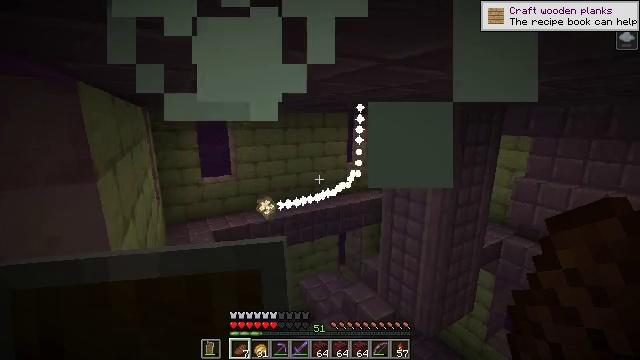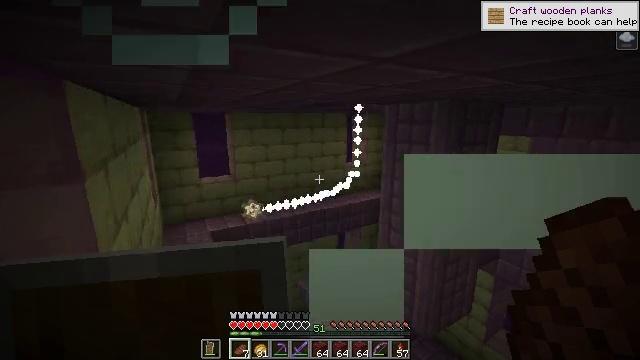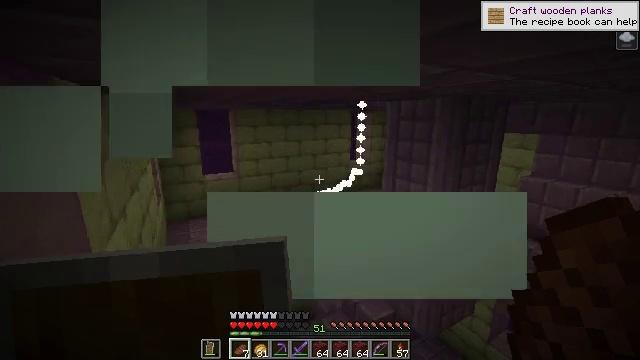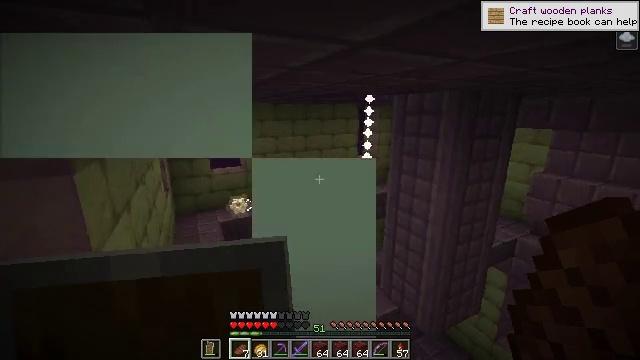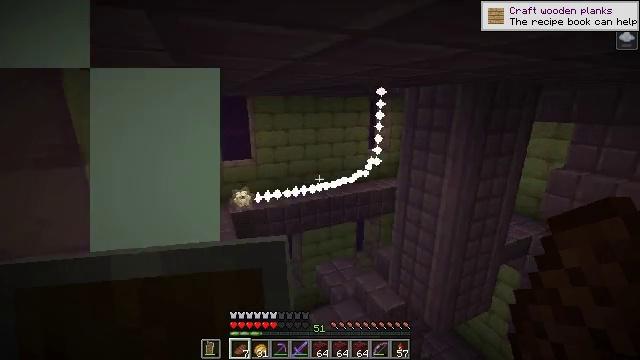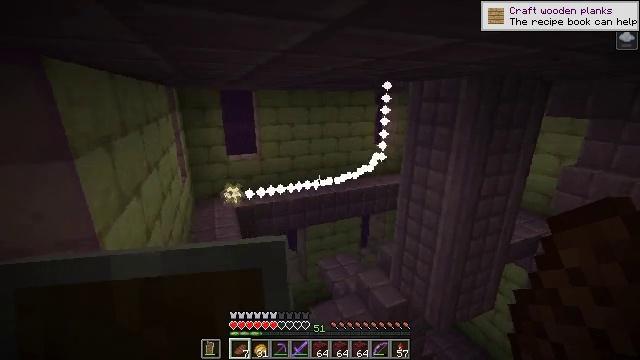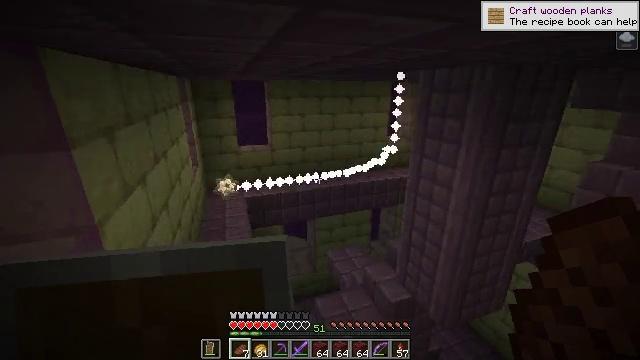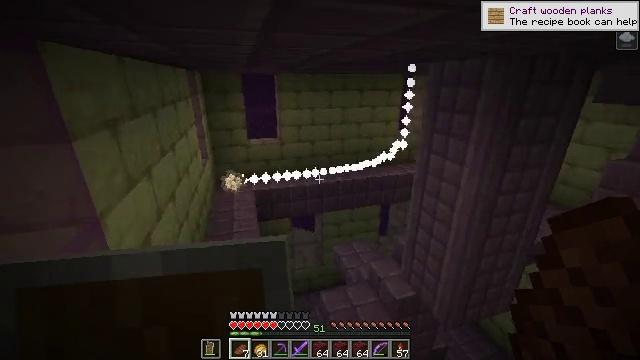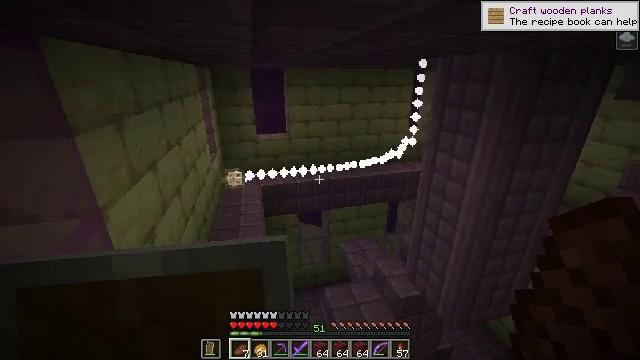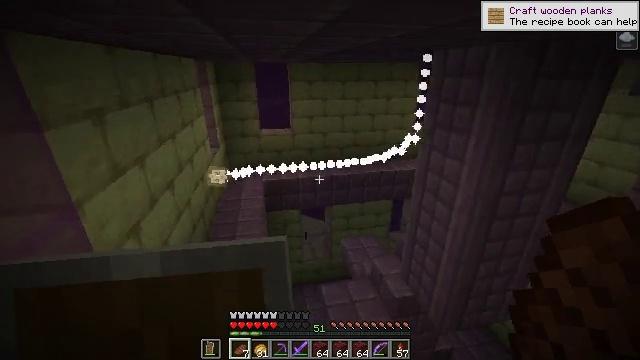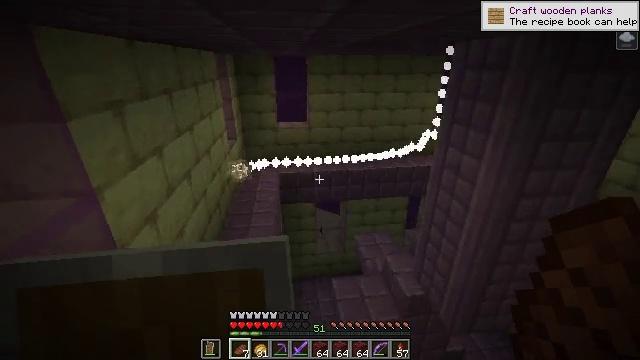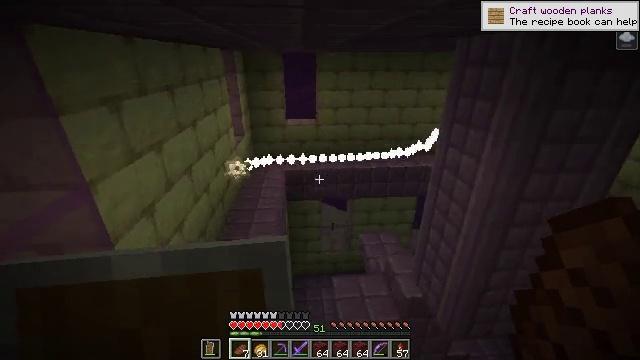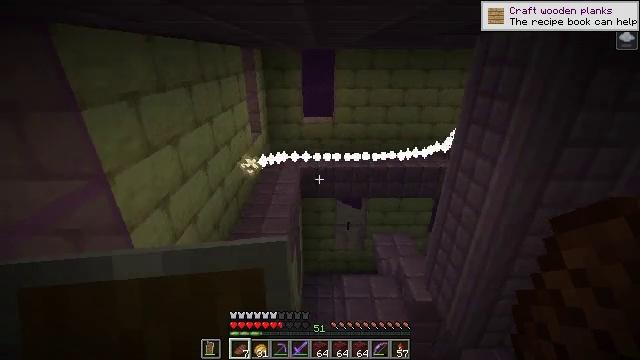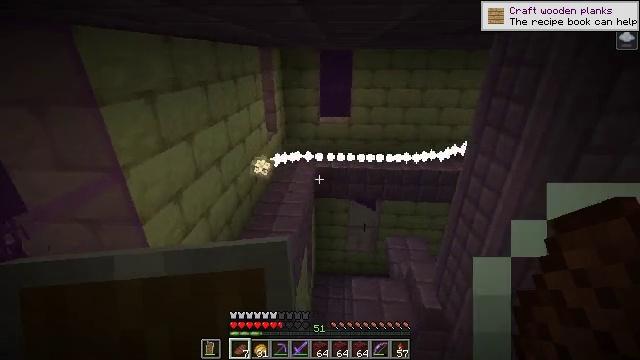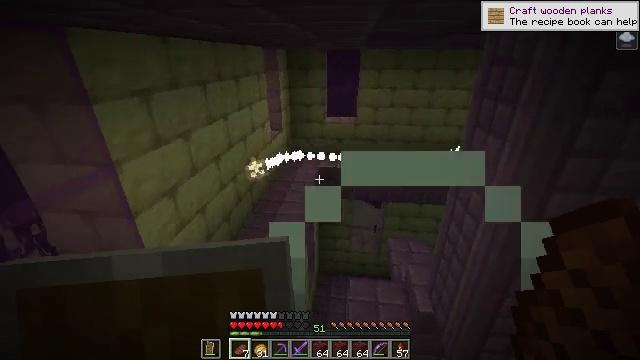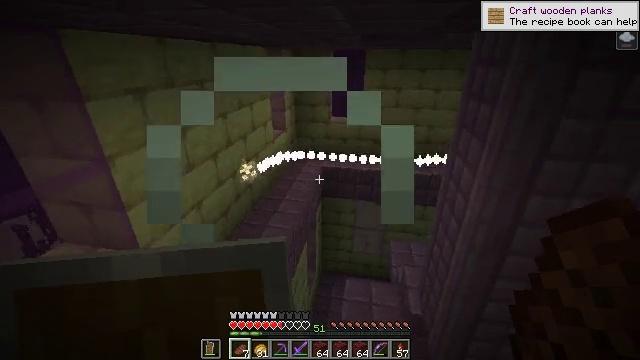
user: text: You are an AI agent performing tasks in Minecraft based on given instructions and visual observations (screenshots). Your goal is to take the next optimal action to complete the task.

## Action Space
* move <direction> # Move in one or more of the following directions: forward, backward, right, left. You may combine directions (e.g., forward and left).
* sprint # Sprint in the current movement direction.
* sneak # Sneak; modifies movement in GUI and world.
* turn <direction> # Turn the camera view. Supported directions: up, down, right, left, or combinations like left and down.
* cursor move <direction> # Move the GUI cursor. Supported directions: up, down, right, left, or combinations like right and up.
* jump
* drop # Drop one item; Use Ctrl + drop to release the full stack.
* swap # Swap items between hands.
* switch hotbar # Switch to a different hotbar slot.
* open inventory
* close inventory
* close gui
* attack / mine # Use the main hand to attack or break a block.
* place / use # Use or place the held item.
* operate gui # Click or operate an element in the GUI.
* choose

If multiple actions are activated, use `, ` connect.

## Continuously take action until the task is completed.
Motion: motion action
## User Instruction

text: Kill the shulker.
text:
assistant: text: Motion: move right
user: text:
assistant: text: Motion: move right, turn left
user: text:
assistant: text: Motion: move right, turn left and down
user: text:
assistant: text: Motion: move right, turn left and down
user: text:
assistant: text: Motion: move right, turn left and down
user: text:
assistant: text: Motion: move right, turn left and down
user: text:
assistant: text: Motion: move right, turn left and down
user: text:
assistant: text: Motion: move right, turn left
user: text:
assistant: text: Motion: move right, turn left and down
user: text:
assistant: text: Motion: move right, turn left and down
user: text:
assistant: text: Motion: move right, turn left
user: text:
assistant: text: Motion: move right, turn left
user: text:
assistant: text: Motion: move right, turn left
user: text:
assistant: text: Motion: move right, turn left
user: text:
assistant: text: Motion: move right, turn left
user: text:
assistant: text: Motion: move right, turn left
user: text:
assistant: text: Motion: turn left
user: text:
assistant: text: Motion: turn left
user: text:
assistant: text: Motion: turn left
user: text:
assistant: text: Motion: turn left
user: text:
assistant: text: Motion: turn left
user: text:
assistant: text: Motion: turn left
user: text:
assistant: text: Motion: turn left
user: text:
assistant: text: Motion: turn left
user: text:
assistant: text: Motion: turn left
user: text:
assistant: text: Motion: move forward, turn left
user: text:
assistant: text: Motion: move forward, turn left
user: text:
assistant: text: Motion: move forward, turn left
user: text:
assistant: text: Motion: move forward, turn left
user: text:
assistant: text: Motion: move forward, turn left